Field crop: maize
Growth stage: 1
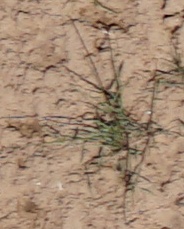
Species: lolium